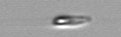
Label: flagellate_morphotype3